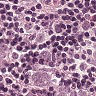
Metastatic tissue present: yes